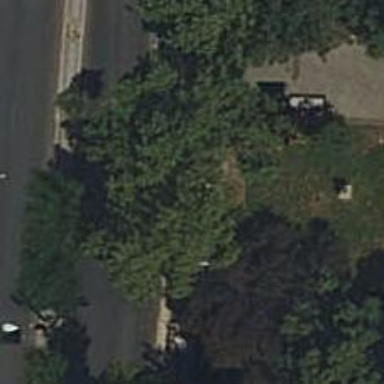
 serving as platform for public transportation."